Current action and preconditions to check: trajectory_clear

Your task: For each precondition in the list above, predict whether it will hold at this action.

Consider the current scene as observed from the mobile robot's camera, and analyze the predicted future states of all dynamic agents (e.g., people, animals, vehicles, or any moving entities) within the NEXT SECOND.

IMPORTANT: Only answer "very likely" if you are absolutely certain—based on strong, clear evidence—that a dynamic agent will violate the precondition in the predicted future state. Do NOT answer "very likely" for unlikely, ambiguous, or low-probability risks.

Ask yourself for each precondition: Is there a high probability, with clear and convincing evidence, that the predicted future states of any dynamic agent will interfere with the predicted future state of the currently executing action within the NEXT SECOND, causing that precondition to fail?

Assess the risk level based on these predictions. Use "likely" or "very likely" if motions create a clear risk of interference.

Use "neutral" or "improbable" if agents are nearby but their predicted paths are clearly diverging or non-conflicting.

Failure Risk Categories: "very improbable", "improbable", "neutral", "likely", "very likely"

Answer Format: Output ONLY the probability_of_failure value from these categories: "very improbable", "improbable", "neutral", "likely", "very likely"

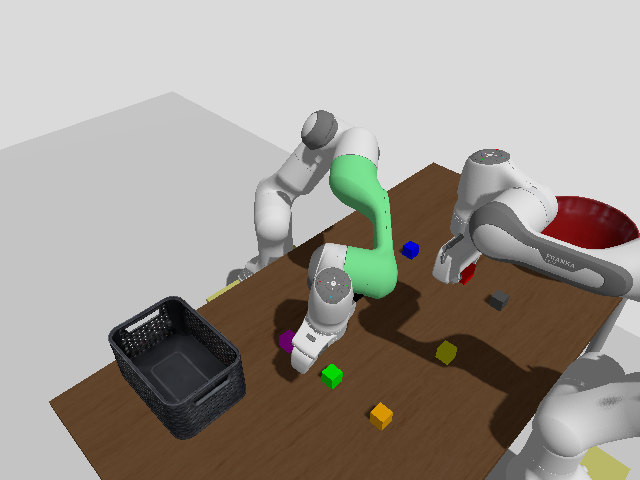

Answer: very improbable